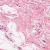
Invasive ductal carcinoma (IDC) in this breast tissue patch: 0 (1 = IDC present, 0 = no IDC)